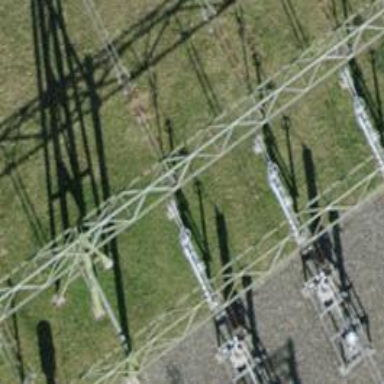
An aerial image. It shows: Insulator used in power systems.